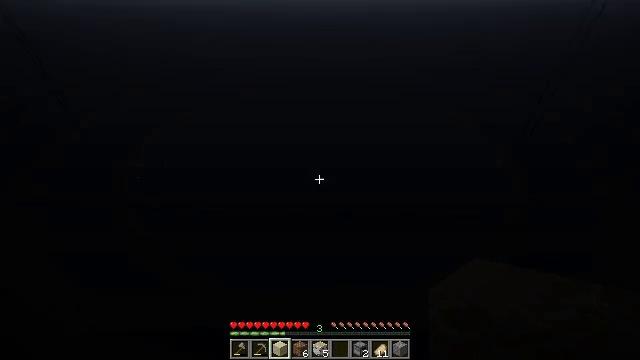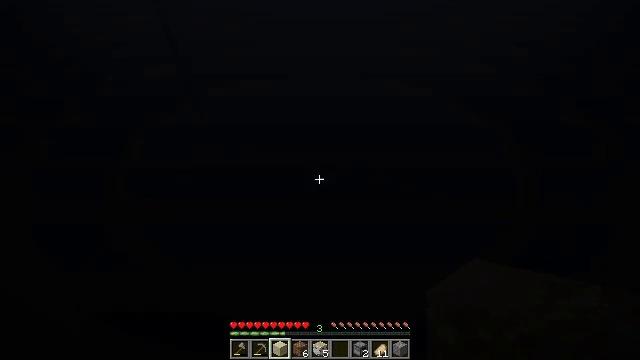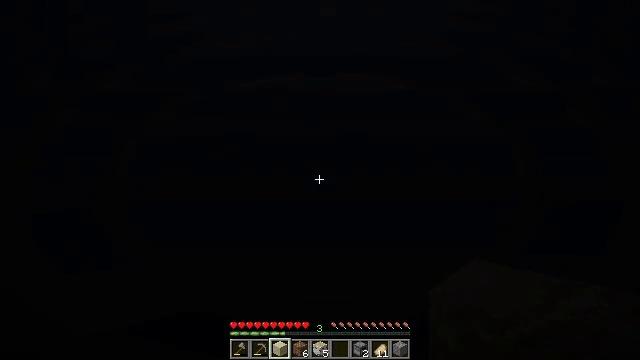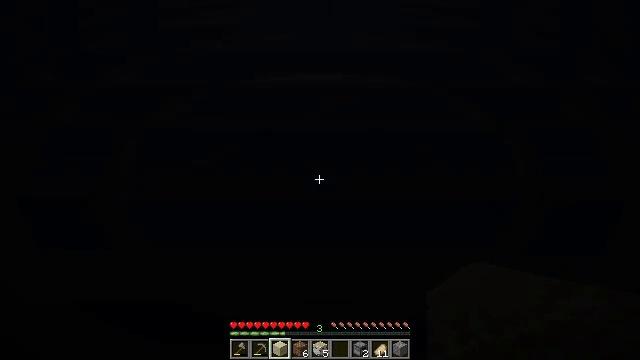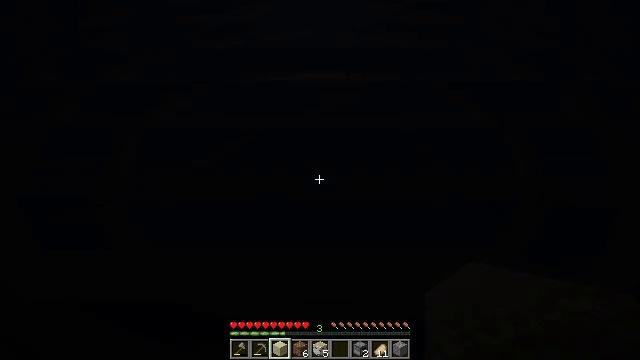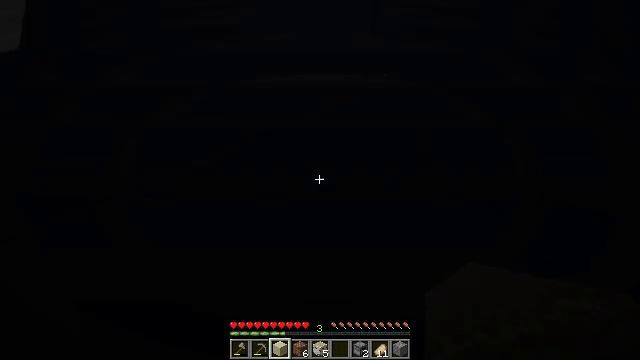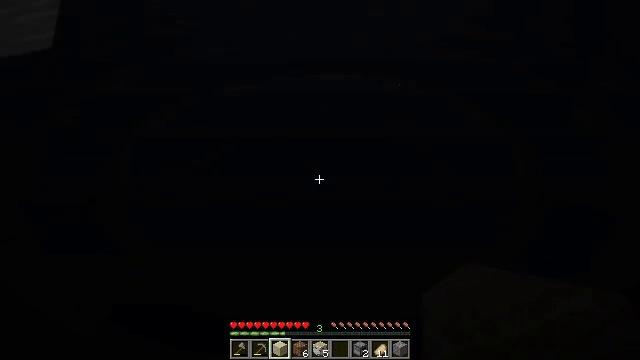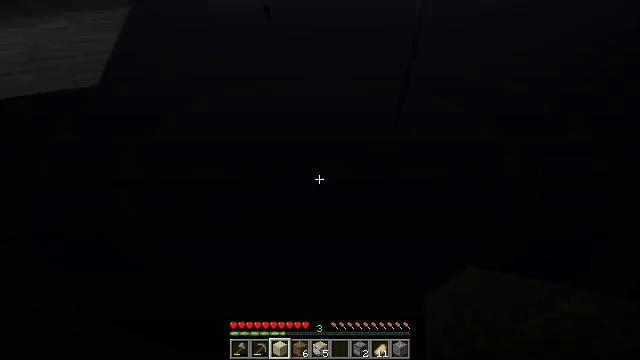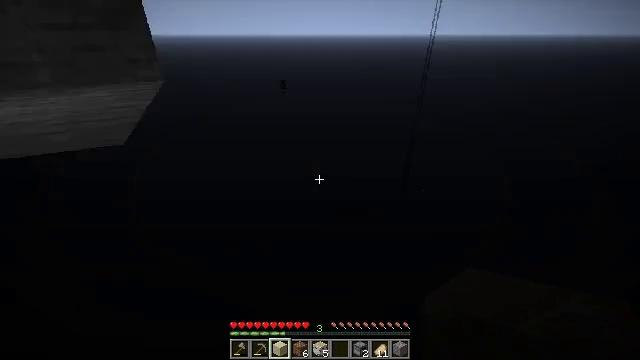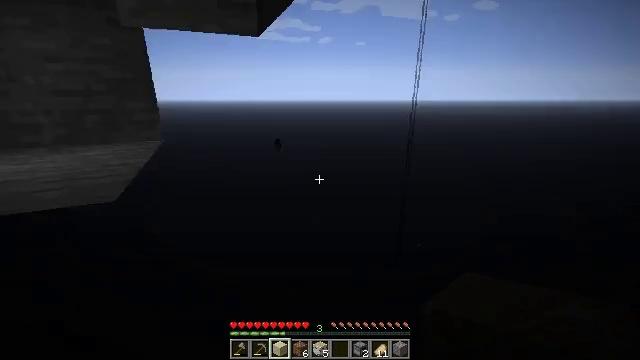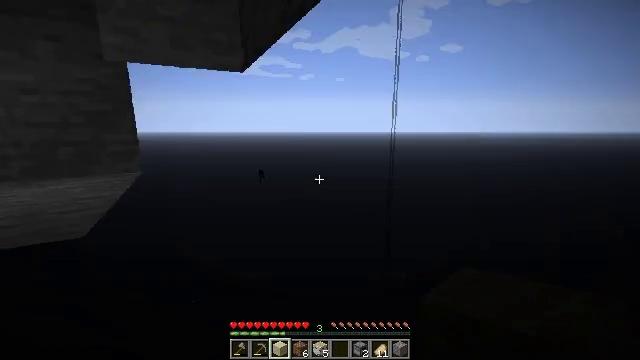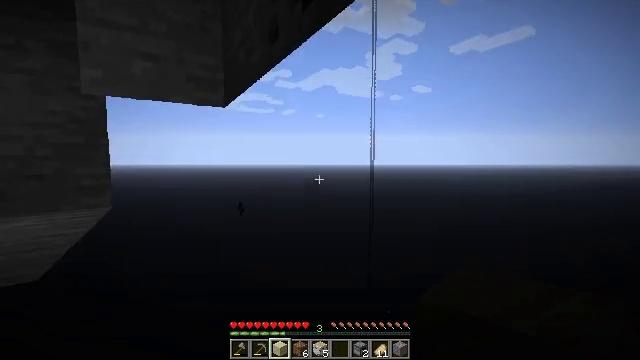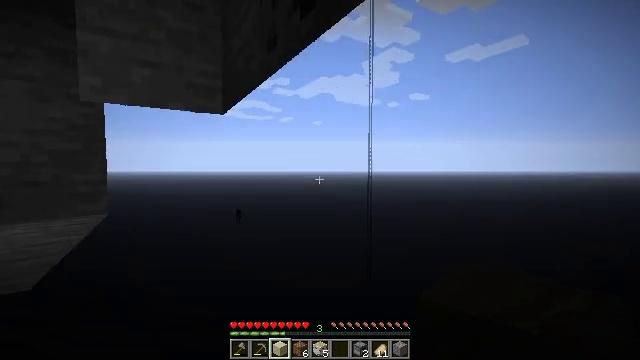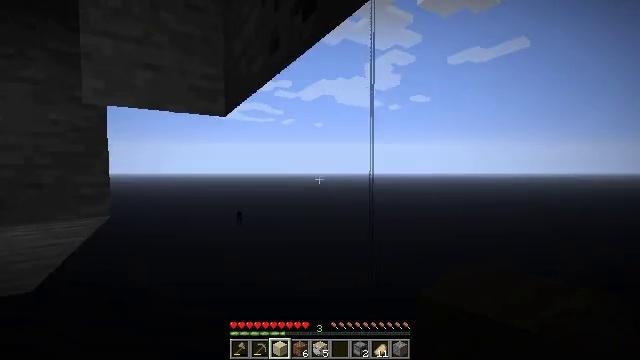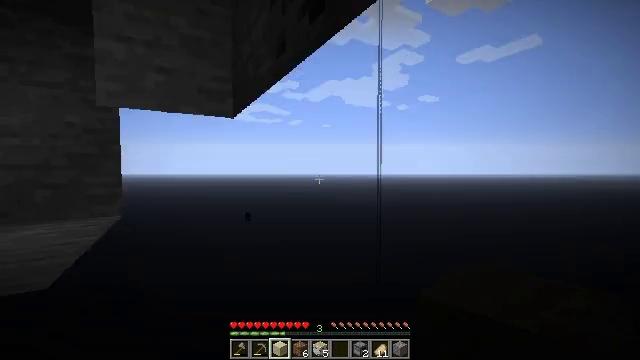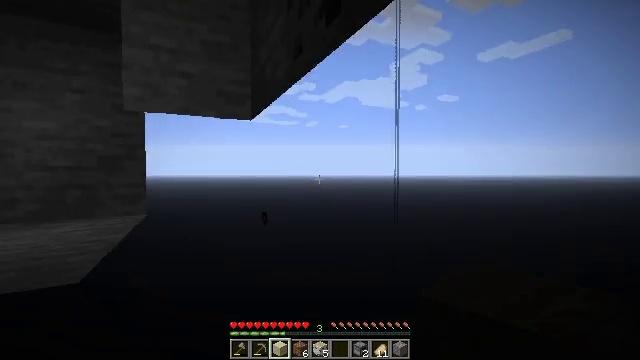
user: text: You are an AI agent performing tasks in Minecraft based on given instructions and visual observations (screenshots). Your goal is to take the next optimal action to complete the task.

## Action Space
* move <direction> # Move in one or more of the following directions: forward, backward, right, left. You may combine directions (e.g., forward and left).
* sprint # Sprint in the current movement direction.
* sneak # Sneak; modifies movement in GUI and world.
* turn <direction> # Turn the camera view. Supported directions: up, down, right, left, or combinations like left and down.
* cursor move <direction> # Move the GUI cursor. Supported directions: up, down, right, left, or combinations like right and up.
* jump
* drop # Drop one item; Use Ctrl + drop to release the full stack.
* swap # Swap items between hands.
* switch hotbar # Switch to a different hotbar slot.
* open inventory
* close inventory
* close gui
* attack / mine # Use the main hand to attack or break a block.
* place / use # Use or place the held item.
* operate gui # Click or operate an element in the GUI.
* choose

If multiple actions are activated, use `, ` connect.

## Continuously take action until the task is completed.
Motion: motion action
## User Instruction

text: Remove the existing composter.
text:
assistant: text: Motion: turn left and down
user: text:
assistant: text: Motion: turn left and down
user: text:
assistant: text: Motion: turn left
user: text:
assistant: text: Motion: turn left
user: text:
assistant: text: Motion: turn left
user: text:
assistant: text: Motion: turn left and up
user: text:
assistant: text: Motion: turn left and up
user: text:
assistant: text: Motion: turn left and up
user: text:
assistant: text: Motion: turn right and up
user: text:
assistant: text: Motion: turn right and up
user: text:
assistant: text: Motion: turn right and up
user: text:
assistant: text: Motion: turn up
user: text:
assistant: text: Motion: no_op
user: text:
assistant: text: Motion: turn left
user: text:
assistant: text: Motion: turn left
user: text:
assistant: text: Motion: turn left and up
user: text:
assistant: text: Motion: turn left and up
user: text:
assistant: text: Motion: turn left
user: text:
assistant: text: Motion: turn left
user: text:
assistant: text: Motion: no_op
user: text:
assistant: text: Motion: no_op
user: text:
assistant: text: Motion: no_op
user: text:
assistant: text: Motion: turn left
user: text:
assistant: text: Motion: turn left and down
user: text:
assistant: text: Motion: turn left and down
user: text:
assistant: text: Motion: turn left
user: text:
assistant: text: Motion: turn right and down
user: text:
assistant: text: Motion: turn right and up
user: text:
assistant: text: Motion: turn right
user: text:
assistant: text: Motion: turn right and down